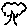
Label: tree